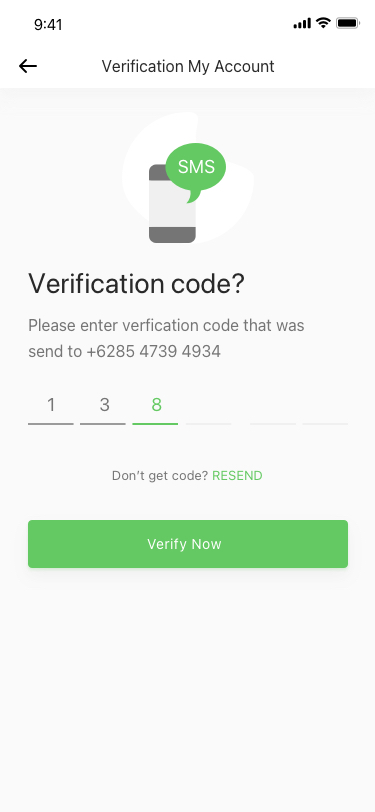
Text in this UI design:
1
3
8
Verify Now
Verification My Account
SMS
Verification code?
Please enter verfication code that was
send to +6285 4739 4934
Don’t get code? RESEND